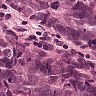
Metastatic tissue present: yes